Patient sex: M
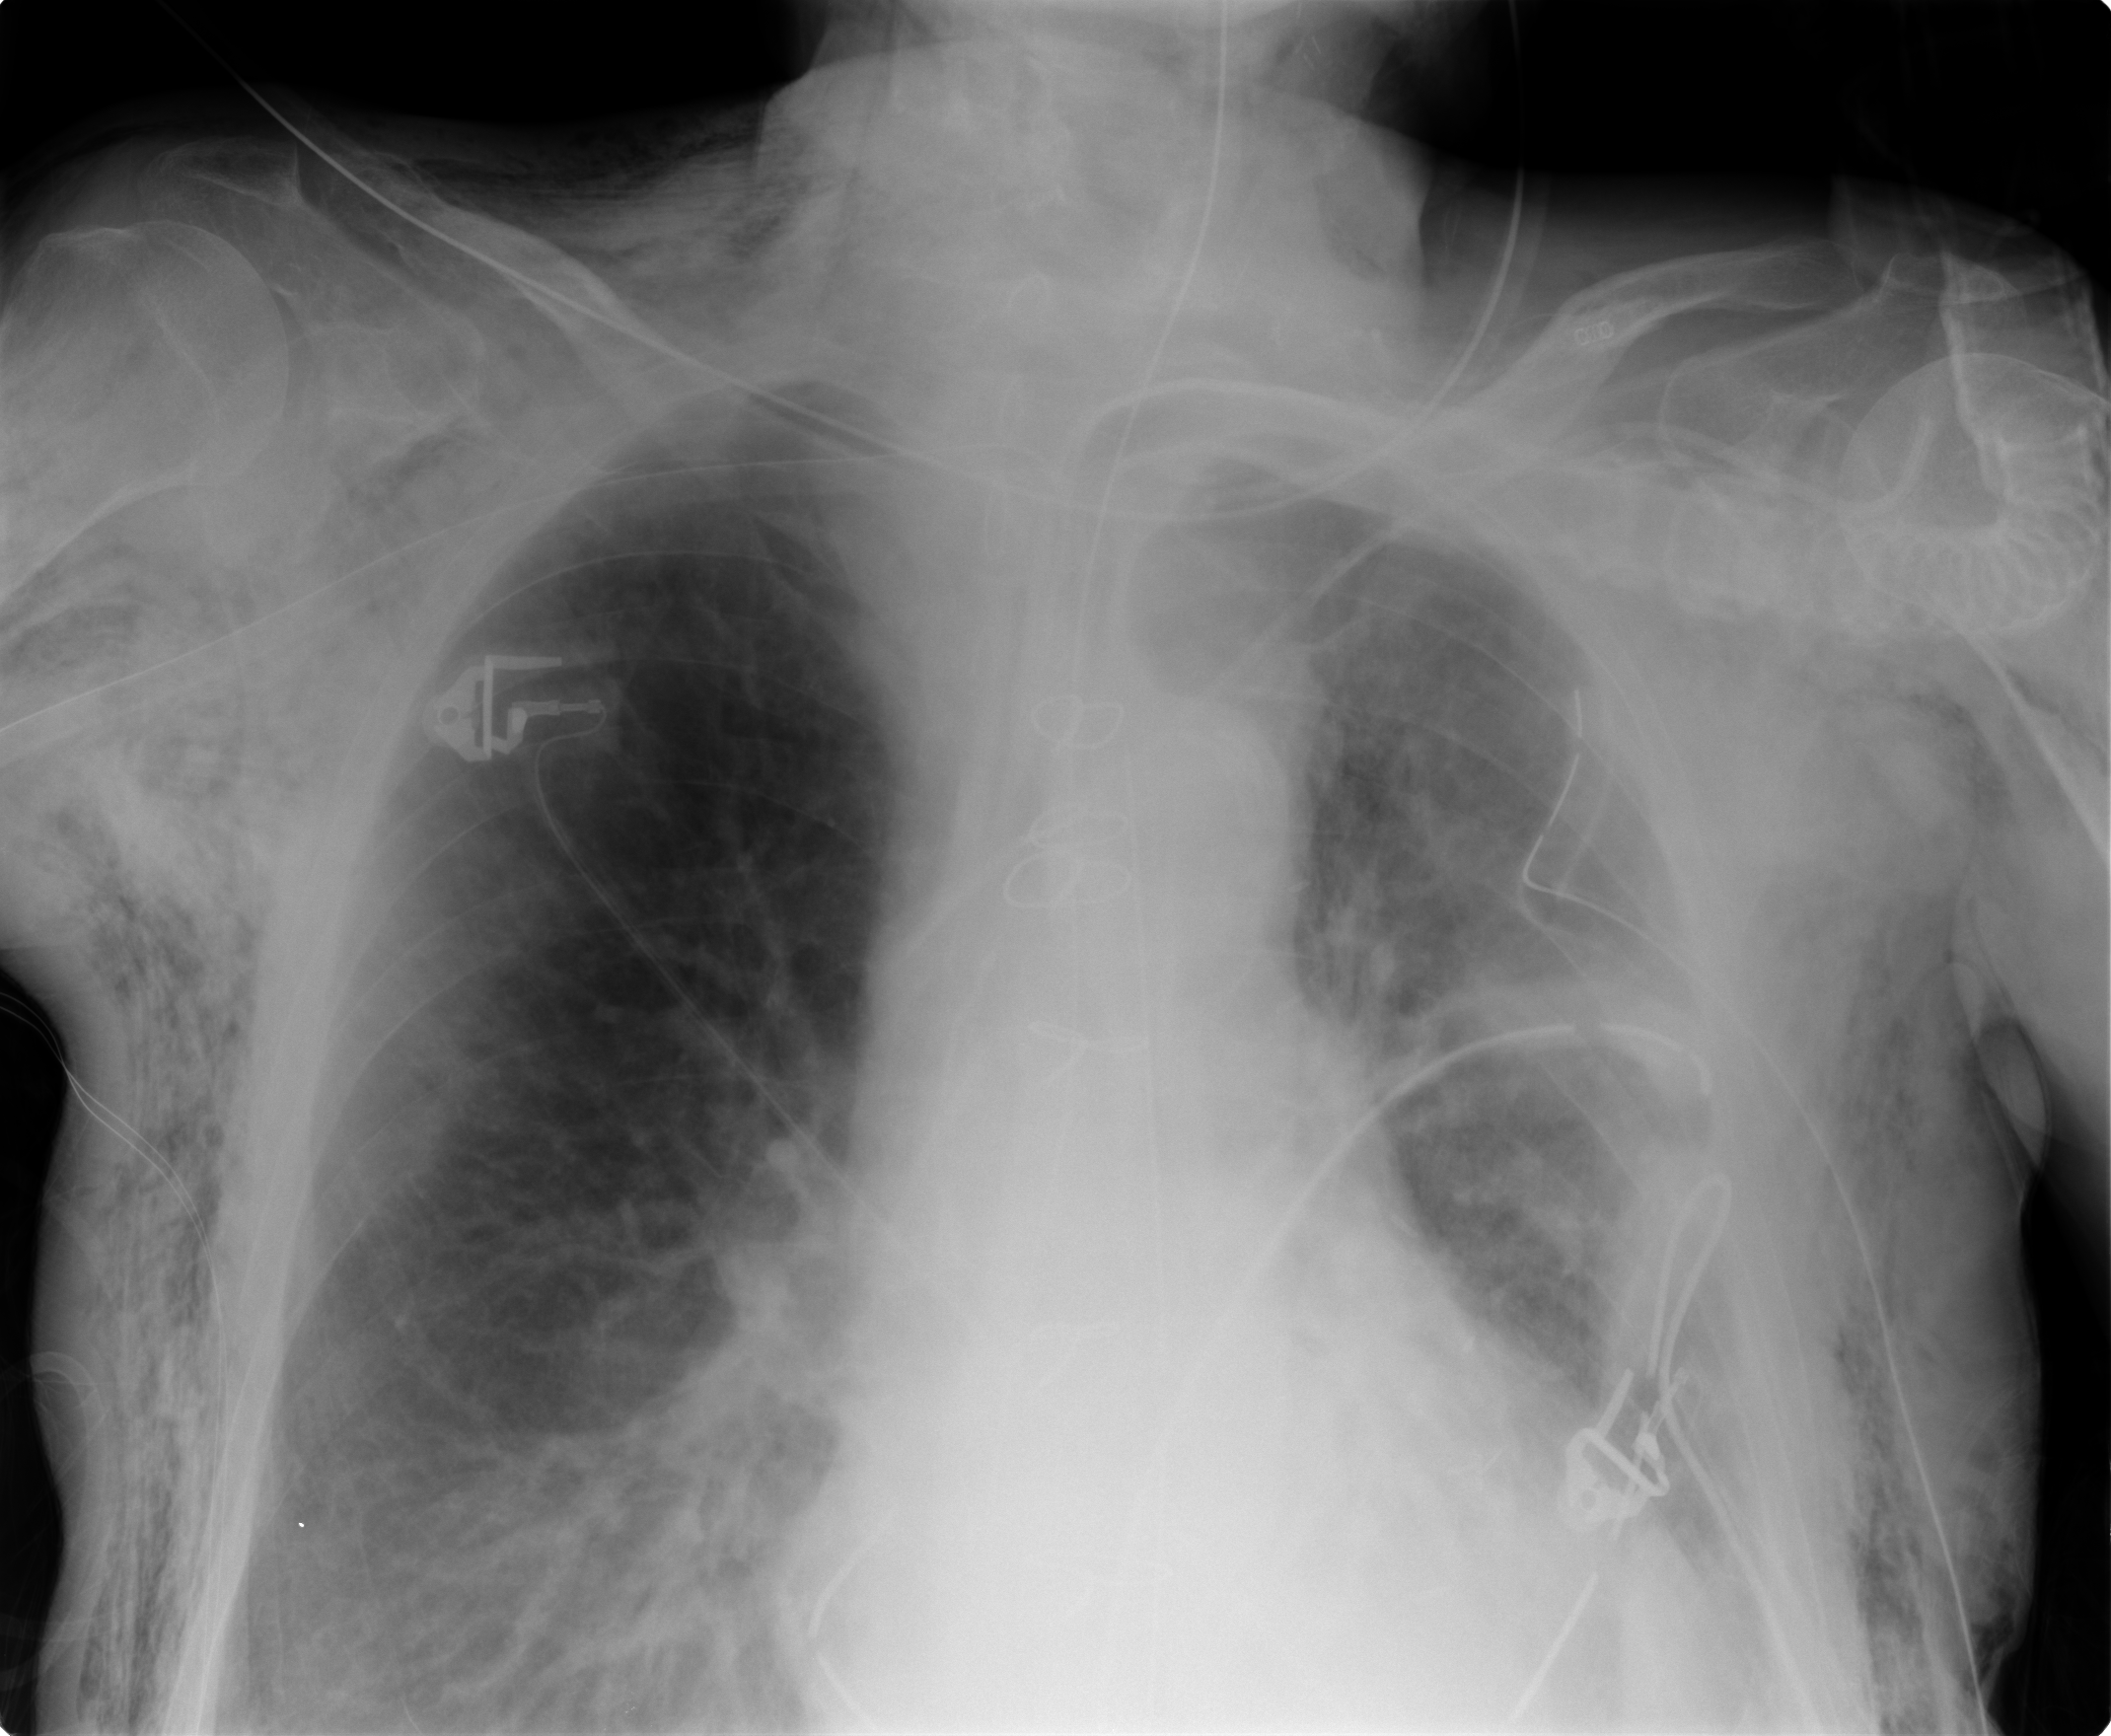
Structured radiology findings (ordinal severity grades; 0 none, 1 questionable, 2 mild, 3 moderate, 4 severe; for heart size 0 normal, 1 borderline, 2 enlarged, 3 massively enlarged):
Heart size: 0
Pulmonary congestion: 0
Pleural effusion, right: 0
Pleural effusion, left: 2
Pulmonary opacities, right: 0
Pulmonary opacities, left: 0
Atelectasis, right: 2
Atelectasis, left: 2